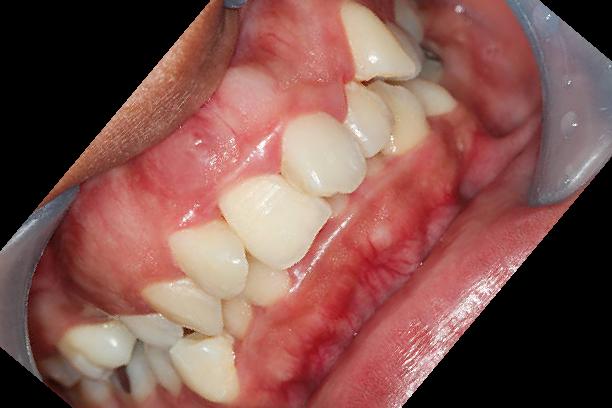
Condition: Gingivitis